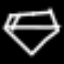
Label: diamond